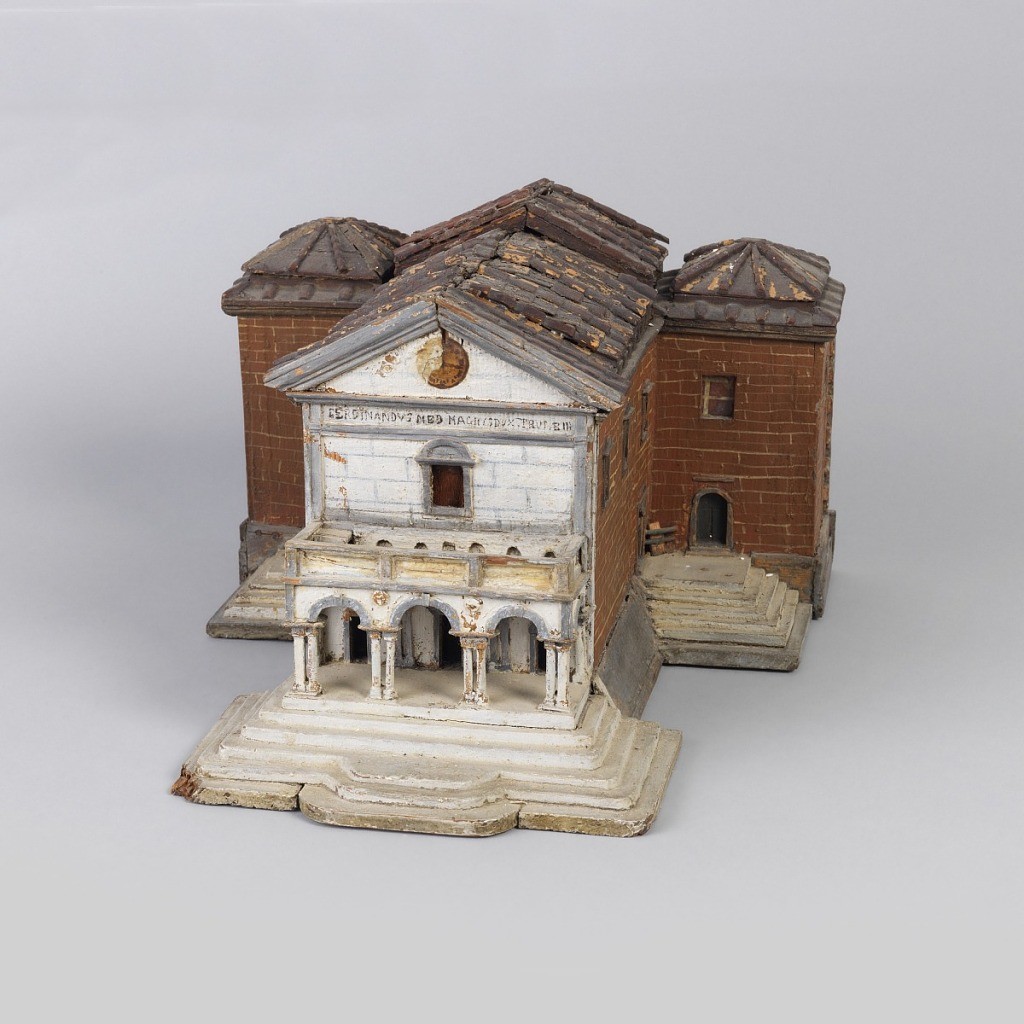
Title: Model of a Renaissance Church
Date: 1600–1700
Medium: wood, gesso, paint
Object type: architectural model
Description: in the form of a Renaissance chapel abutting a brick building behind it, the chapel's front portico of single story, with three arches raised on double columns, surmounted by a single window in the wall, below an open triangular pediment, the back building with three roof tops.